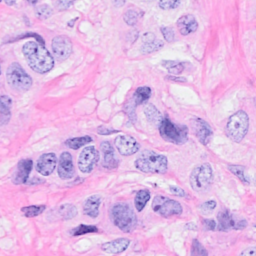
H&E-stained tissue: Breast